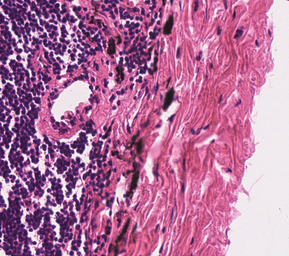
Tumor epithelial tissue: no
Tumor-associated stroma tissue: yes
Normal tissue: no